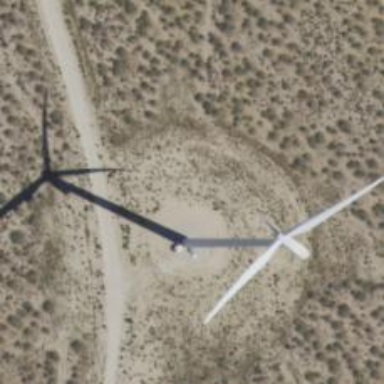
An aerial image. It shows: Wind generator powered by horizontal-axis wind turbine.